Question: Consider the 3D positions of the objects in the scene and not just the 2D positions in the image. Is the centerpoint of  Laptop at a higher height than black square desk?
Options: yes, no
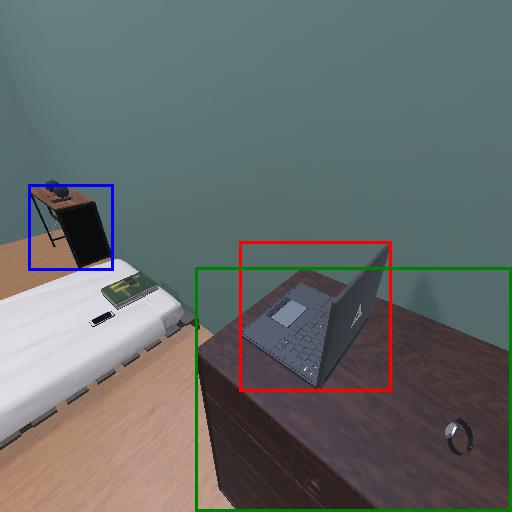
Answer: yes